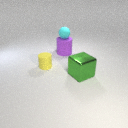
large purple rubber cylinder to the right of small yellow rubber cylinder